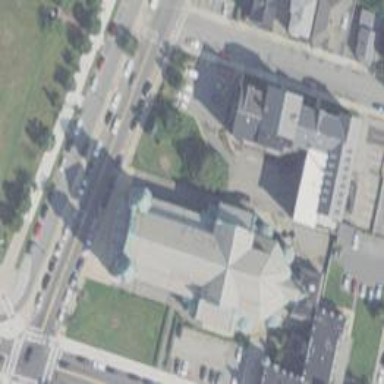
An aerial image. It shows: Place of worship.